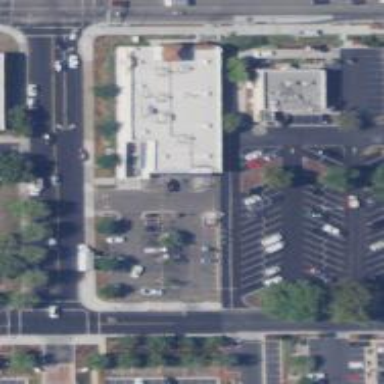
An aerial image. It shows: Pharmacy providing healthcare services.